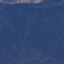
Land use / land cover class: HerbaceousVegetation